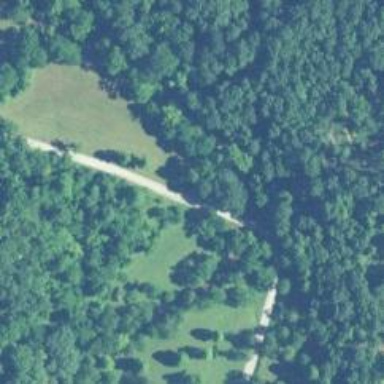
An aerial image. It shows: Unclassified road with bridge.